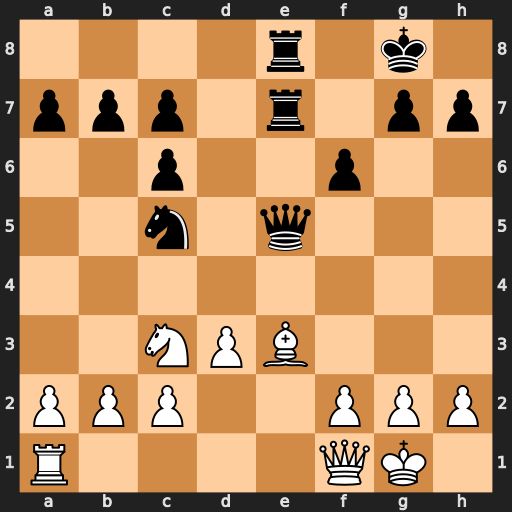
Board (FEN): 4r1k1/ppp1r1pp/2p2p2/2n1q3/8/2NPB3/PPP2PPP/R4QK1
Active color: w
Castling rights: -
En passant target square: -
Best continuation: d4 Qf5 dxc5